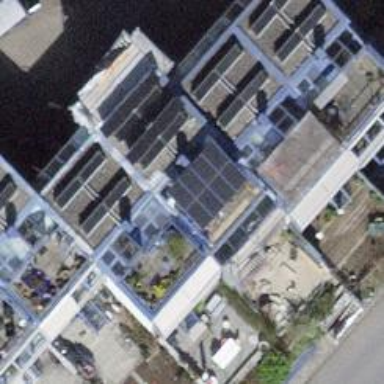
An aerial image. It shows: Solar power generator with photovoltaic panels.